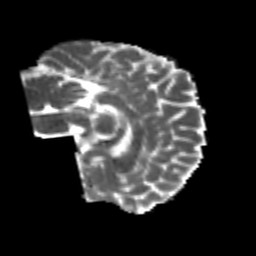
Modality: MD
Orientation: sagittal
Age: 24
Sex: female
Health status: healthy
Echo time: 0.074 s